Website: home-depot
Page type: review-order
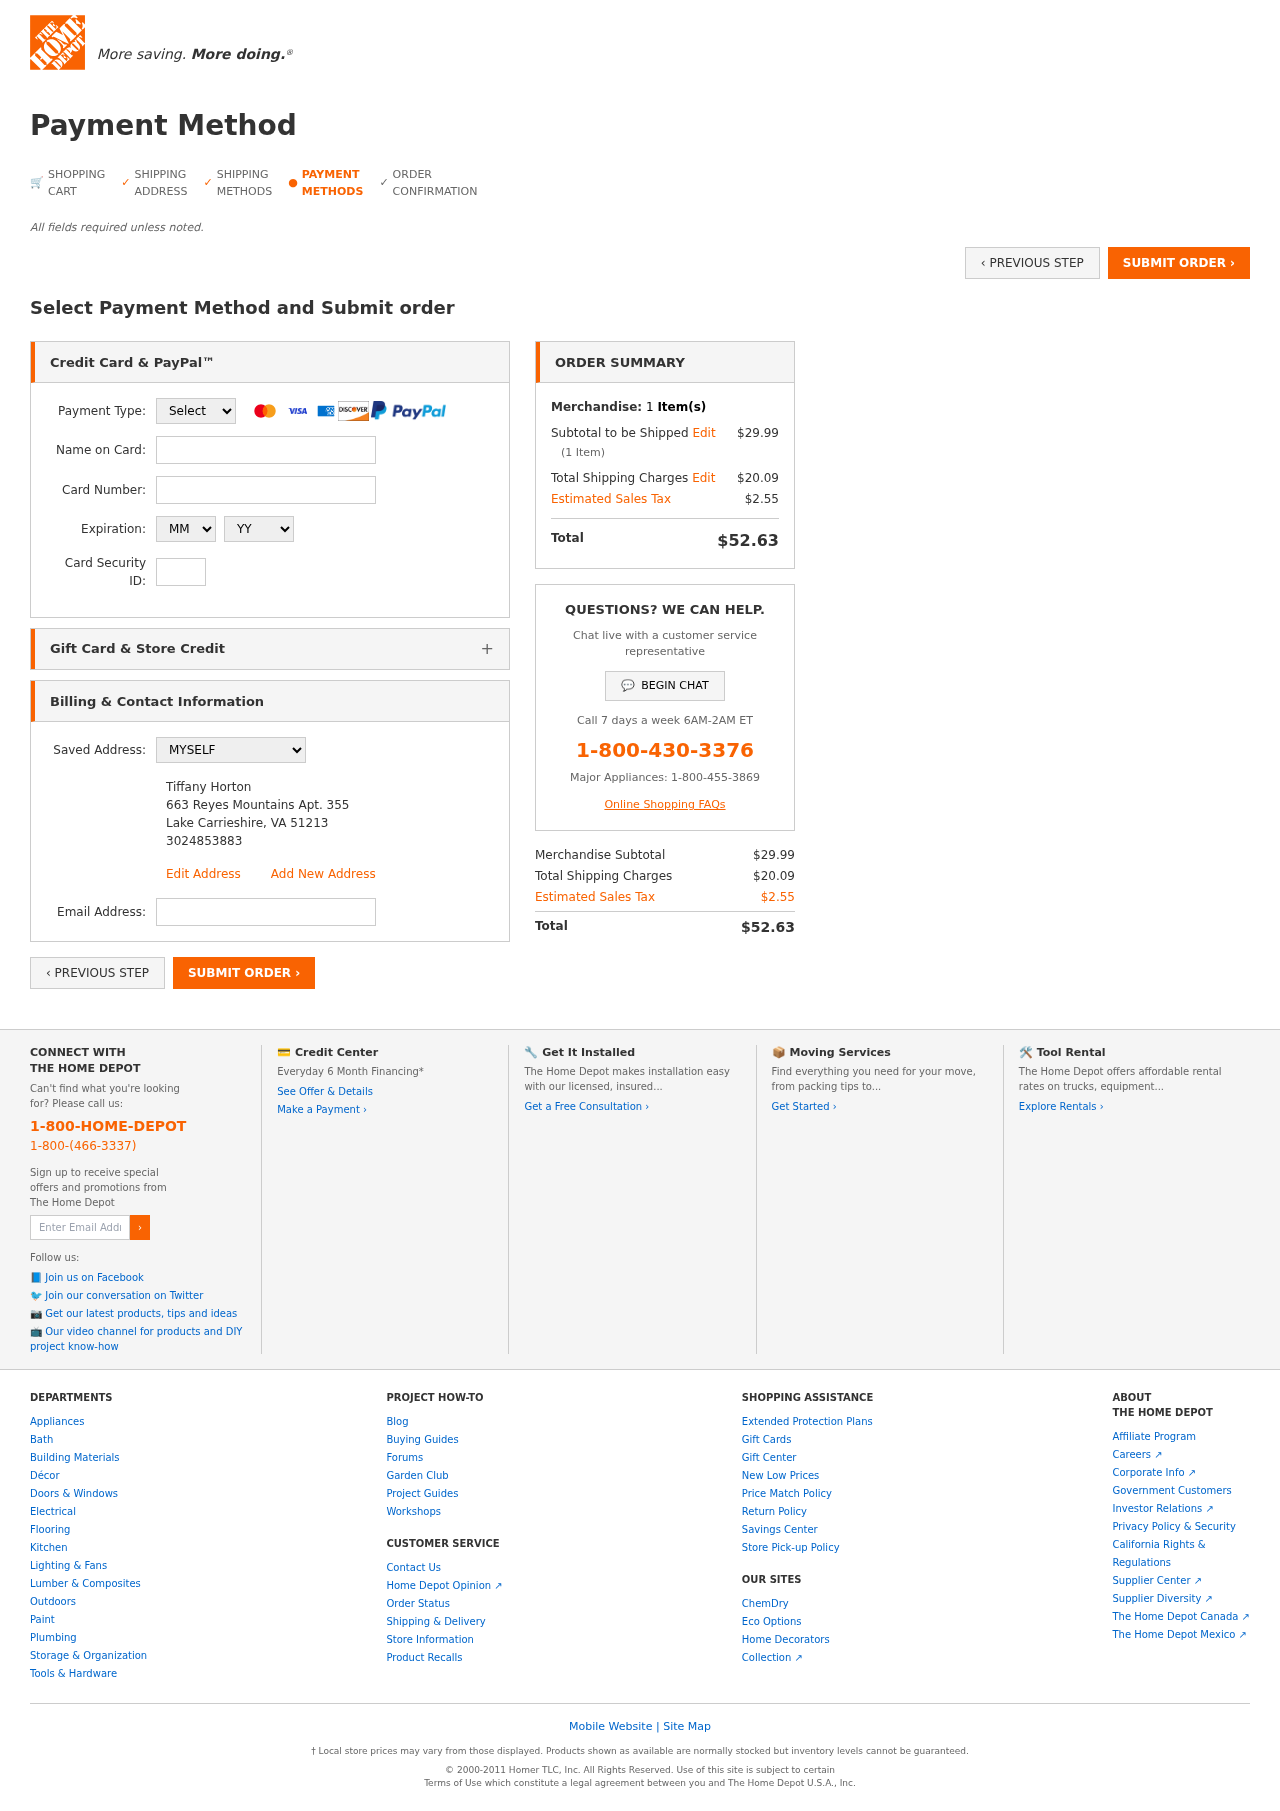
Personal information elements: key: PII_CARD_CVV
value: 818
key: PII_CARD_EXPIRY_MONTH
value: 10
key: PII_CARD_EXPIRY_YEAR
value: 26
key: PII_CARD_NUMBER
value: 5556 8416 4496 4193
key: PII_CARD_TYPE
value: Mastercard
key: PII_EMAIL
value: thorton@gmail.com
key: PII_FULLNAME
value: Tiffany Horton
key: PII_FULLNAME2
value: Tiffany Horton
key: PII_STREET2
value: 663 Reyes Mountains Apt. 355
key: PII_CITY2
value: Lake Carrieshire
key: PII_STATE_ABBR2
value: VA
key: PII_POSTCODE2
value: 51213
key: PII_PHONE2
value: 3024853883
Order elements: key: ORDER_NUM_ITEMS
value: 1
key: ORDER_SUBTOTAL
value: $29.99
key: ORDER_NUM_ITEMS2
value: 1
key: ORDER_SHIPPING_COST
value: $20.09
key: ORDER_TAX
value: $2.55
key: ORDER_TOTAL
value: $52.63
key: ORDER_SUBTOTAL2
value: $29.99
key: ORDER_SHIPPING_COST2
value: $20.09
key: ORDER_TAX2
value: $2.55
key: ORDER_TOTAL2
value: $52.63